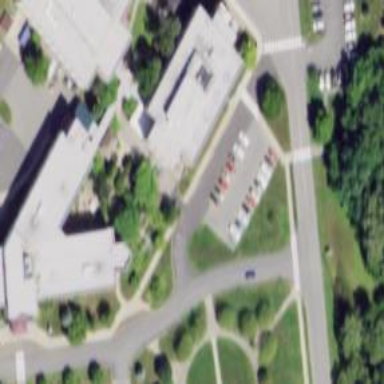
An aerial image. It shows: Clinic building.